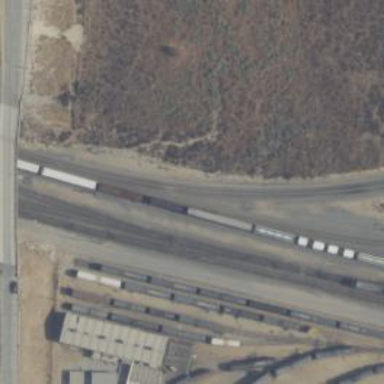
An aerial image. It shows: Railway yard in service.